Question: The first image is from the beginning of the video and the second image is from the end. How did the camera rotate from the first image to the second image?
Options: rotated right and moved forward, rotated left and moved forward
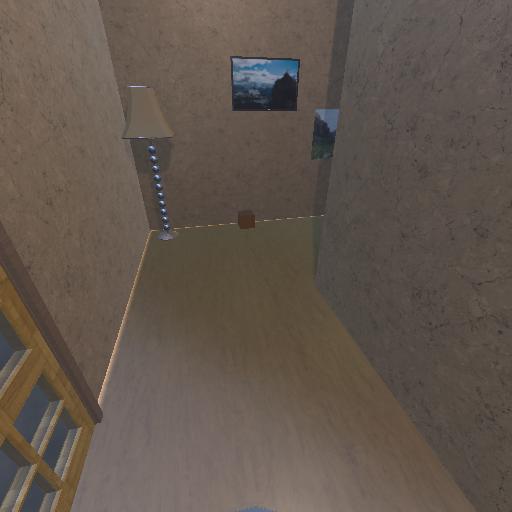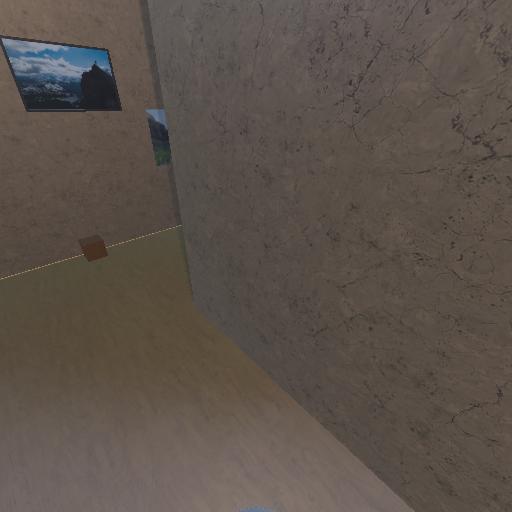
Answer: rotated right and moved forward